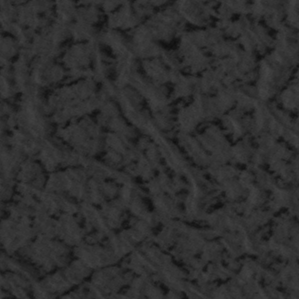
Label: frost